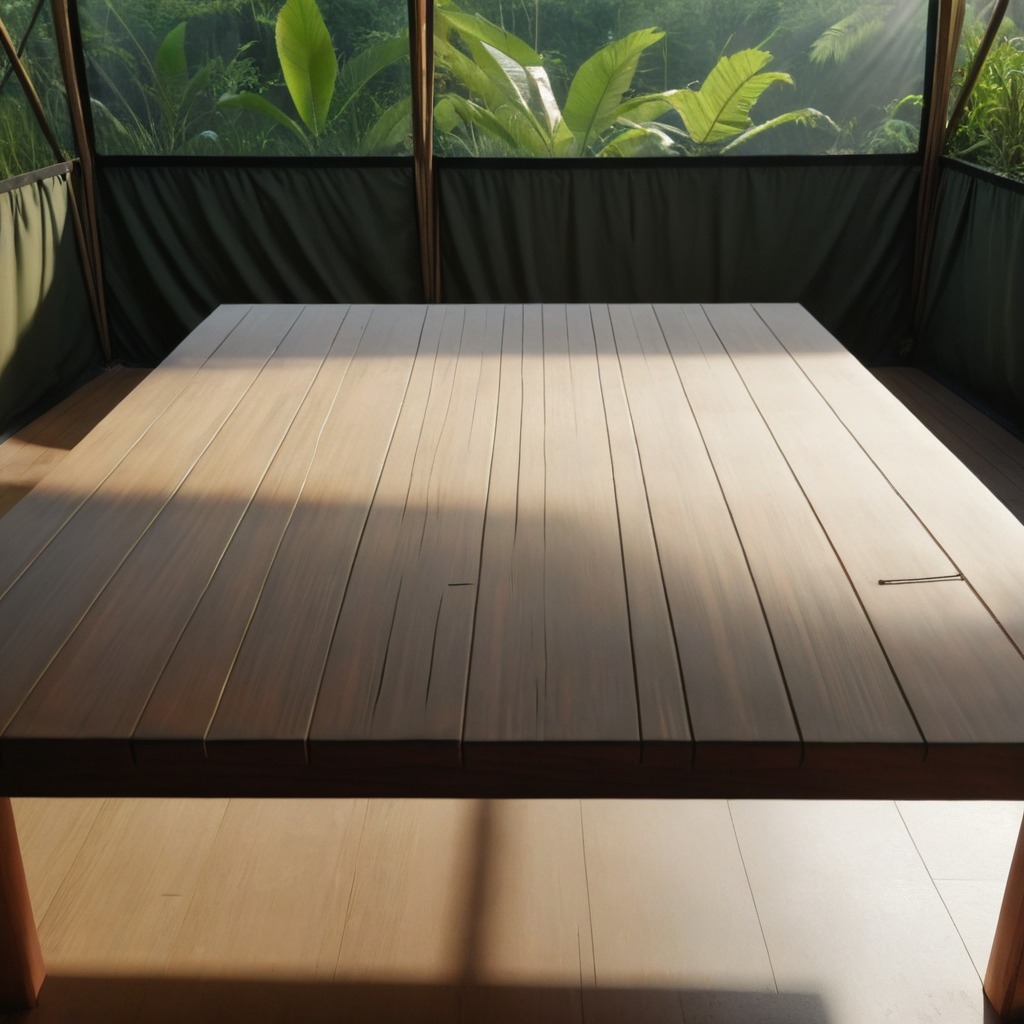
A nail is lying on the wooden table inside a jungle field workshop tent humid ambient light worn but